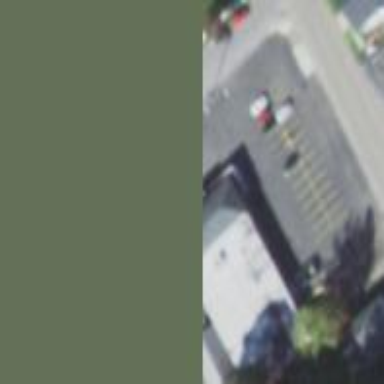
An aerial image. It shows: Parking area.